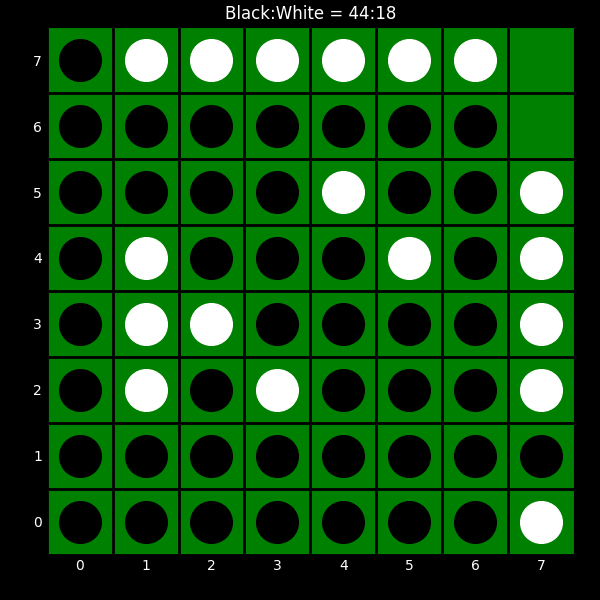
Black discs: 44
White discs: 18